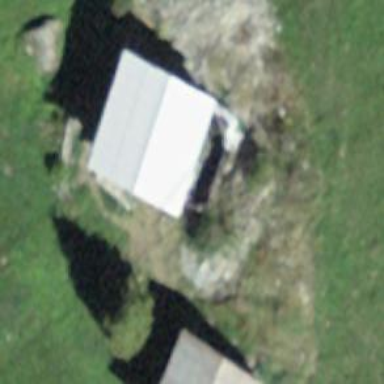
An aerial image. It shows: Shed.